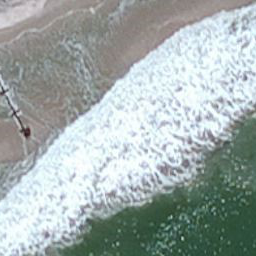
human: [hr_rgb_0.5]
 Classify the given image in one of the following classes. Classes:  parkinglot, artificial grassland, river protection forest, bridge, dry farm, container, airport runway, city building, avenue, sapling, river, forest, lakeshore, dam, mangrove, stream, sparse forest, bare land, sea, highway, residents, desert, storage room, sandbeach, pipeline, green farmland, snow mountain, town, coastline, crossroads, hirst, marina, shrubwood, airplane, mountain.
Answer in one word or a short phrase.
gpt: coastline